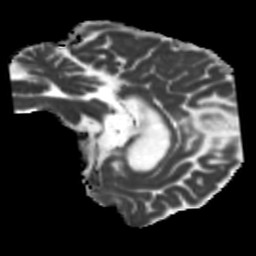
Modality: MD
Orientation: sagittal
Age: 61
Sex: male
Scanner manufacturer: siemens
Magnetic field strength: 3 T
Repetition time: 5.25 s
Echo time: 0.08 s